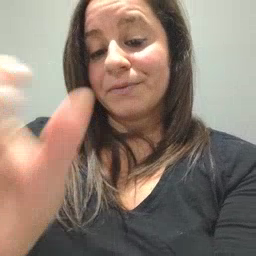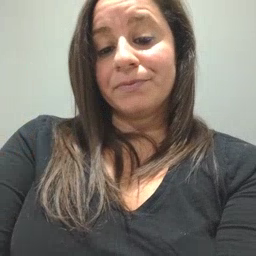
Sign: nuts